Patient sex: M
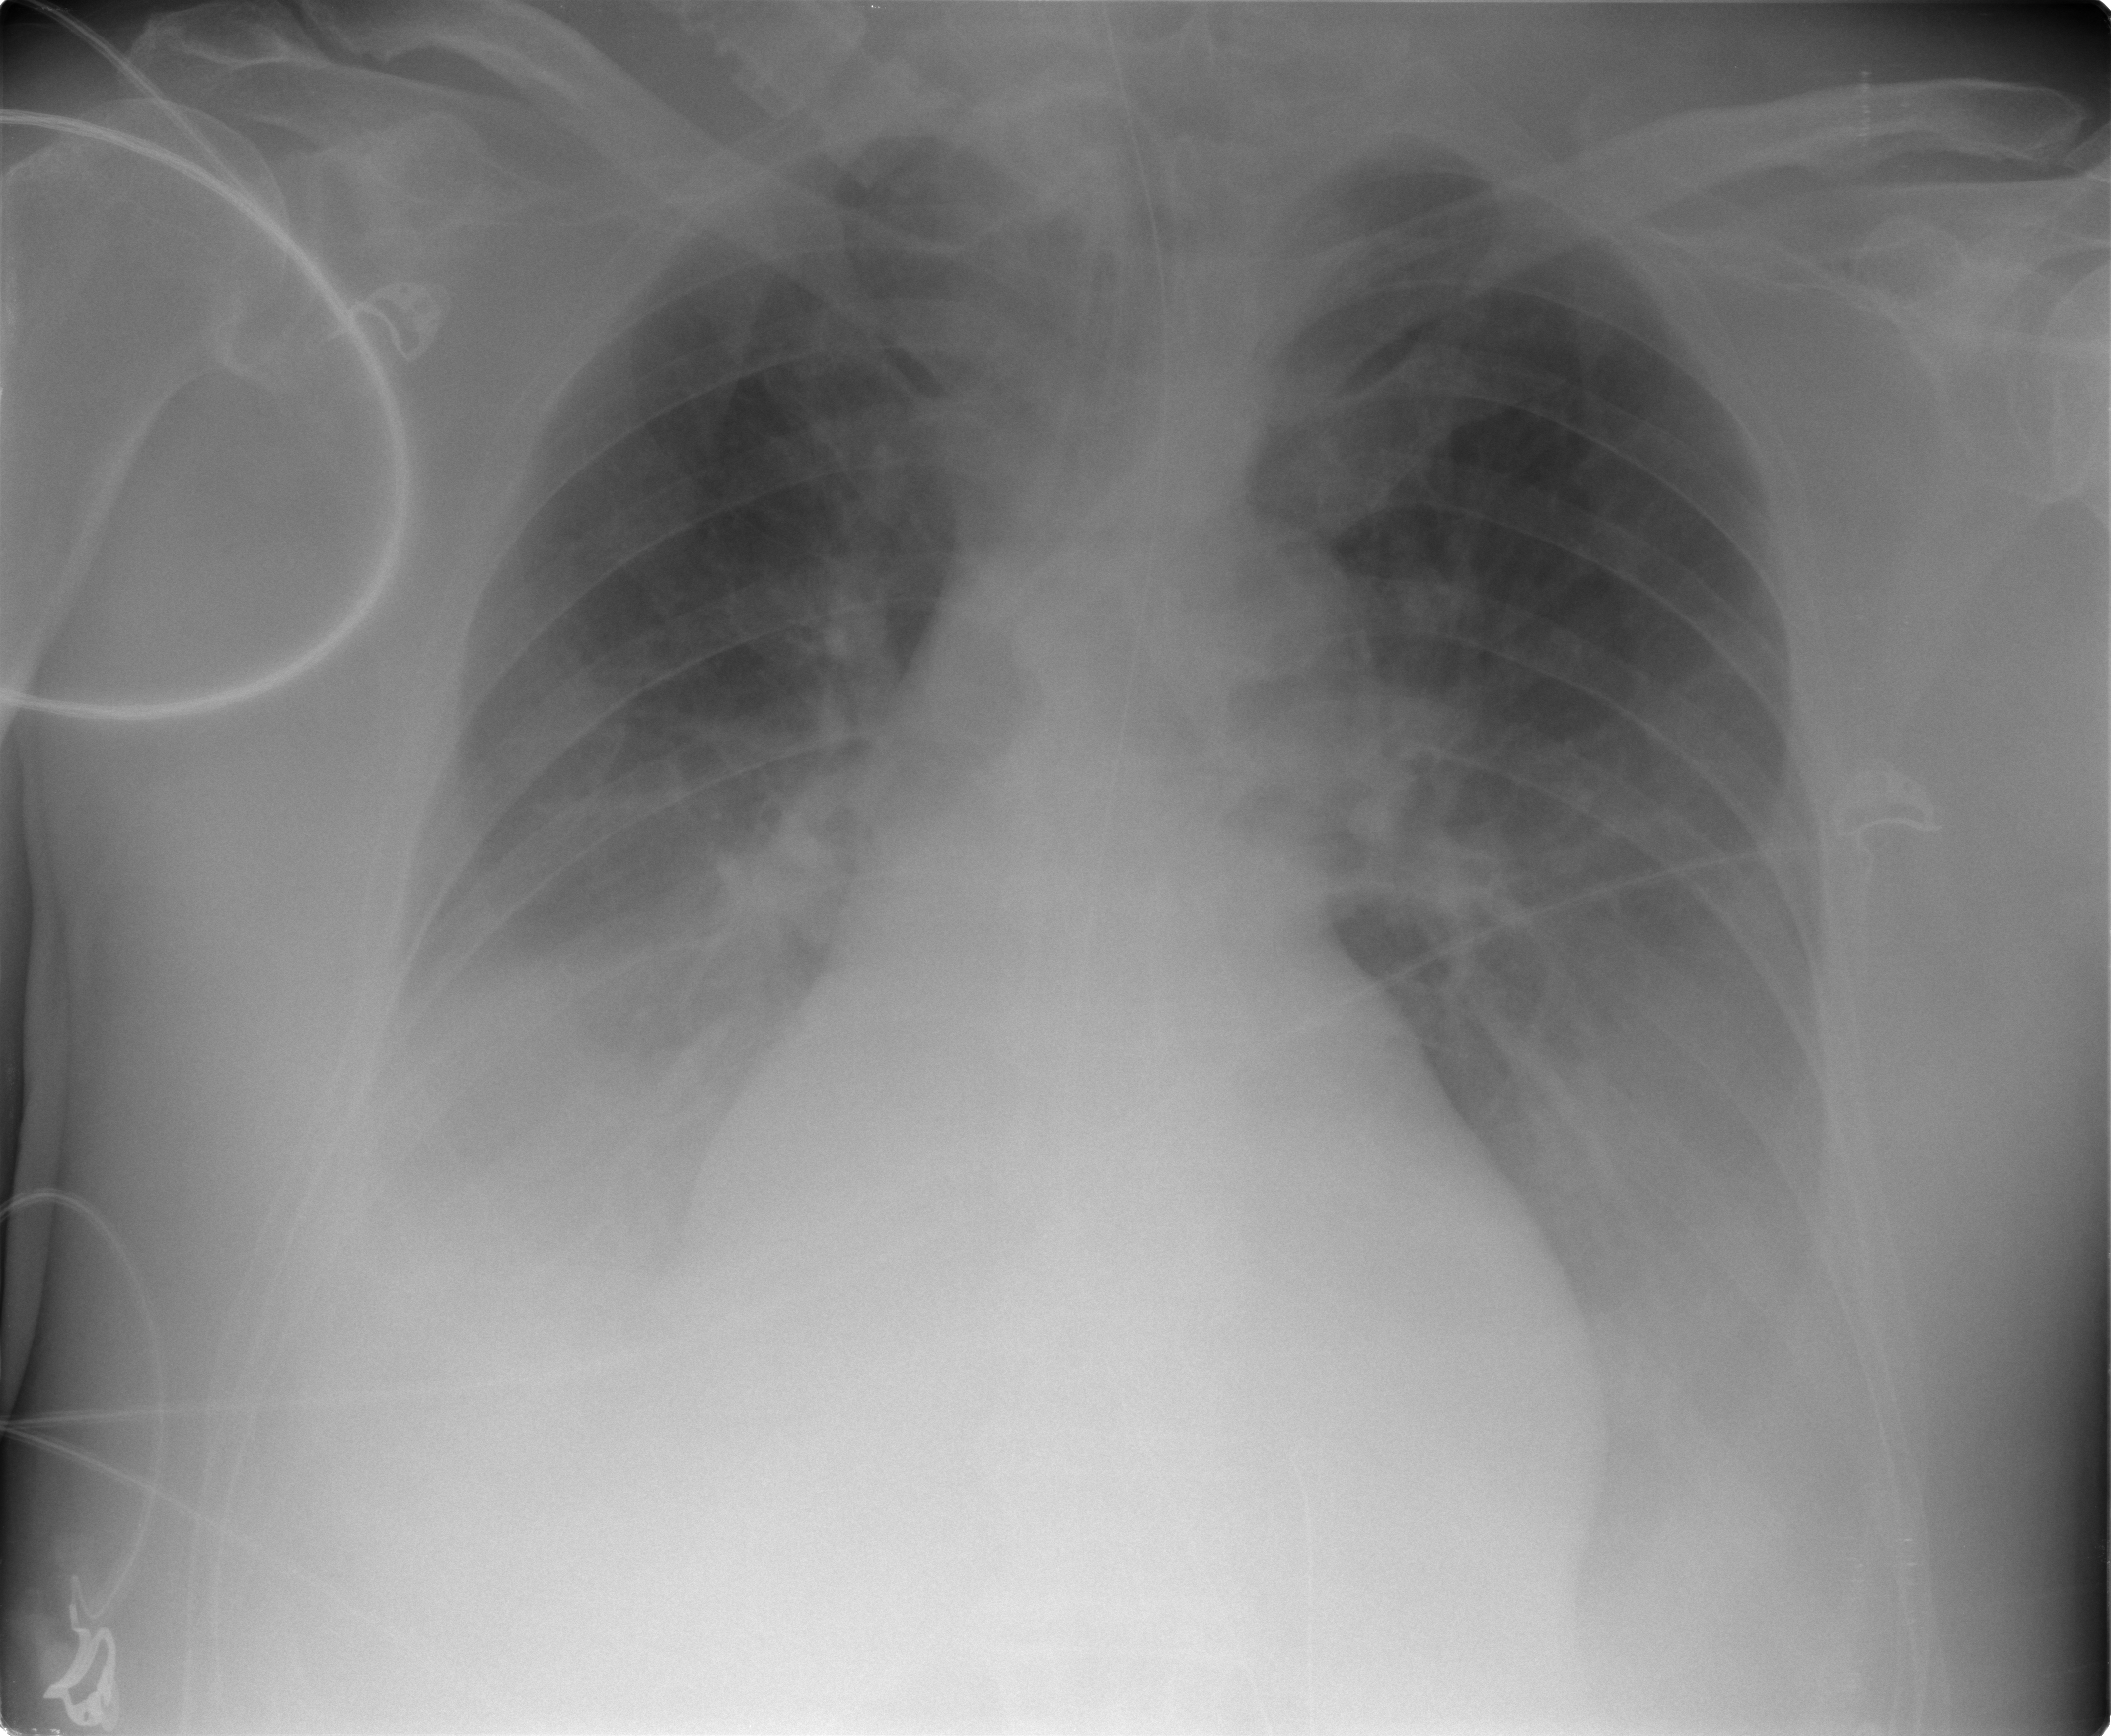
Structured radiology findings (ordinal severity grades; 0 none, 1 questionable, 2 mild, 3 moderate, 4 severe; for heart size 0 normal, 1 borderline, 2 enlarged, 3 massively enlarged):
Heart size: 2
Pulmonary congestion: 2
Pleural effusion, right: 3
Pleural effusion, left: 3
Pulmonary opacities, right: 2
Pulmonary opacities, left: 2
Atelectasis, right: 2
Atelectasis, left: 2